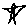
Label: star